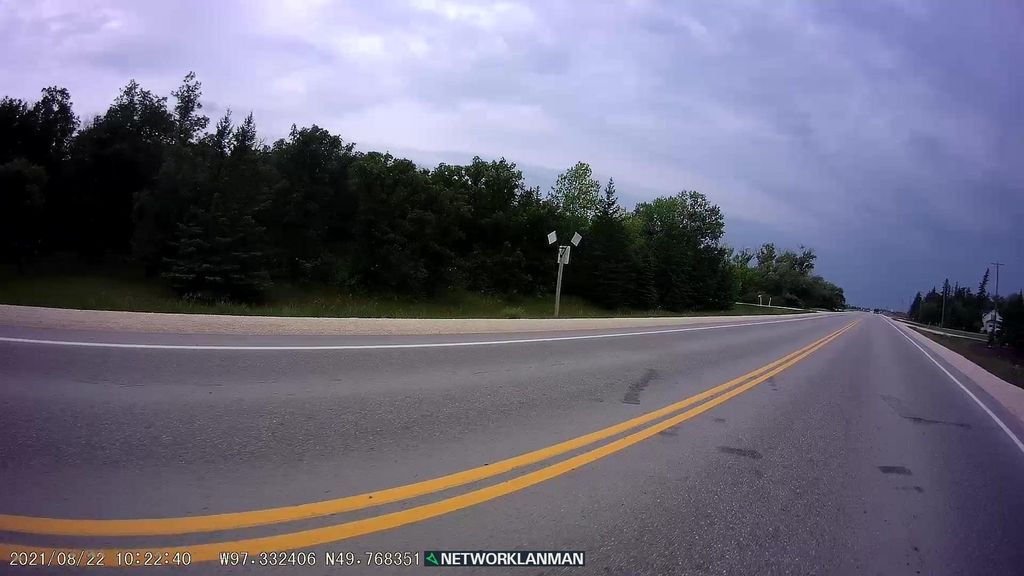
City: winnipeg